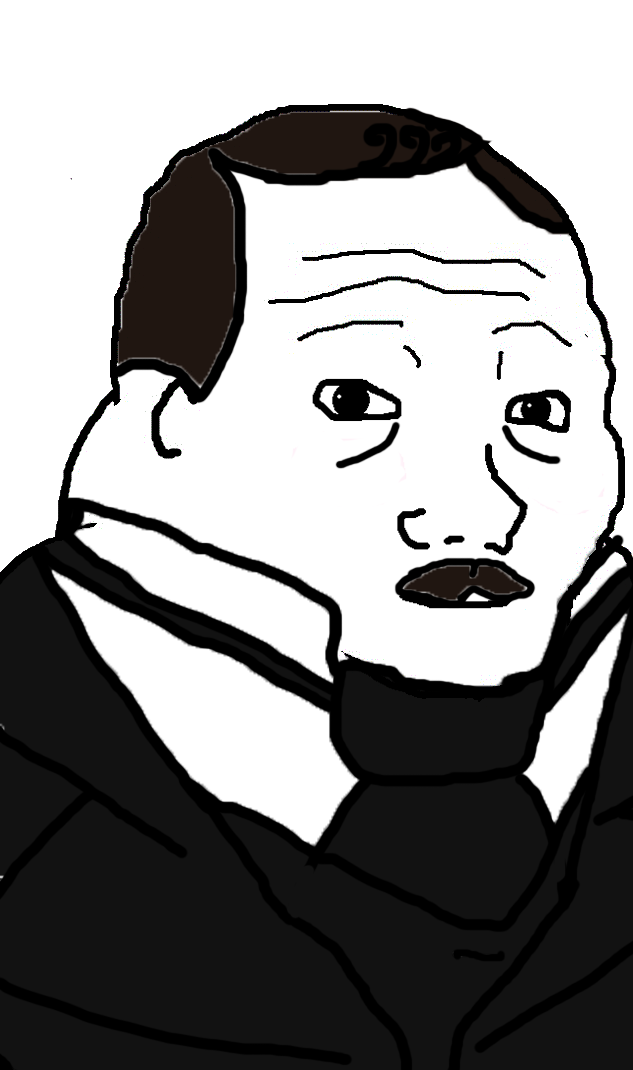
Label: 5_Blobjak